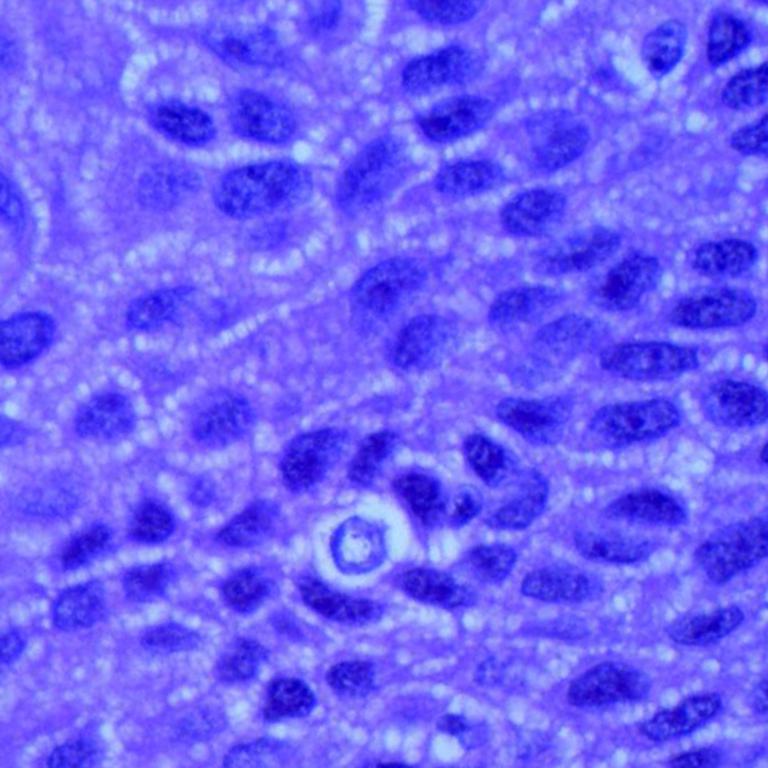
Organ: lung
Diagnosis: squamous carcinomas